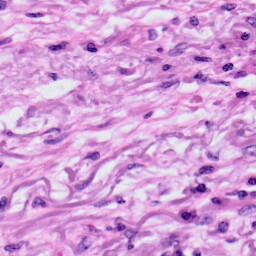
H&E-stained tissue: Skin